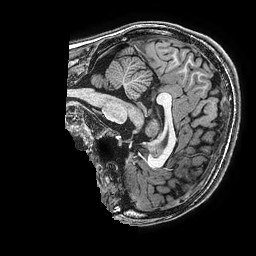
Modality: T1w
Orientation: sagittal
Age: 15
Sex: male
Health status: ill
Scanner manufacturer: ge
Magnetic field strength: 3 T
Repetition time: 0.0077 s
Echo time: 0.003436 s